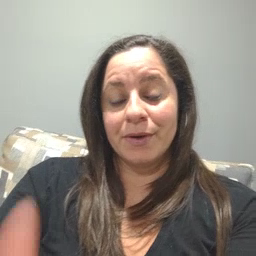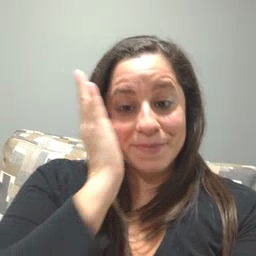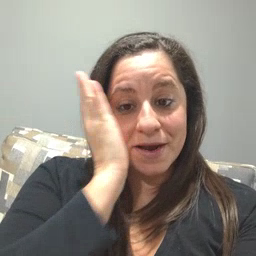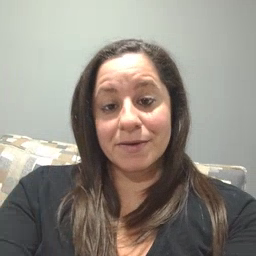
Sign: bed